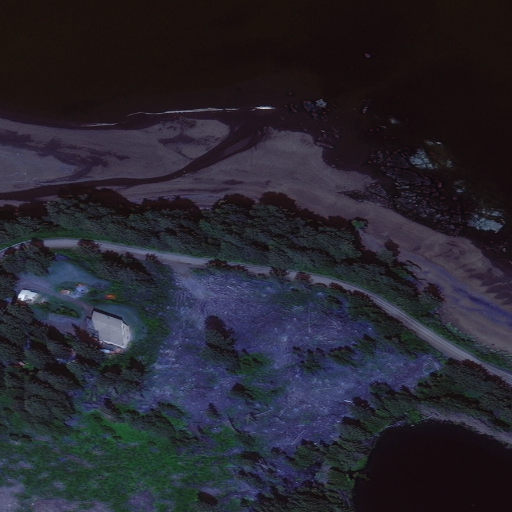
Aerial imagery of cape in Alaska named Pony Point containing only unknown